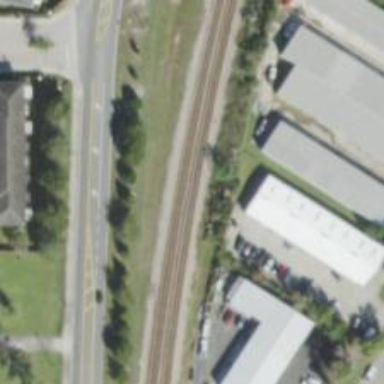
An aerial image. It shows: Railway track.